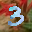
Label: 3